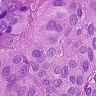
Metastatic tissue present: yes